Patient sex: M
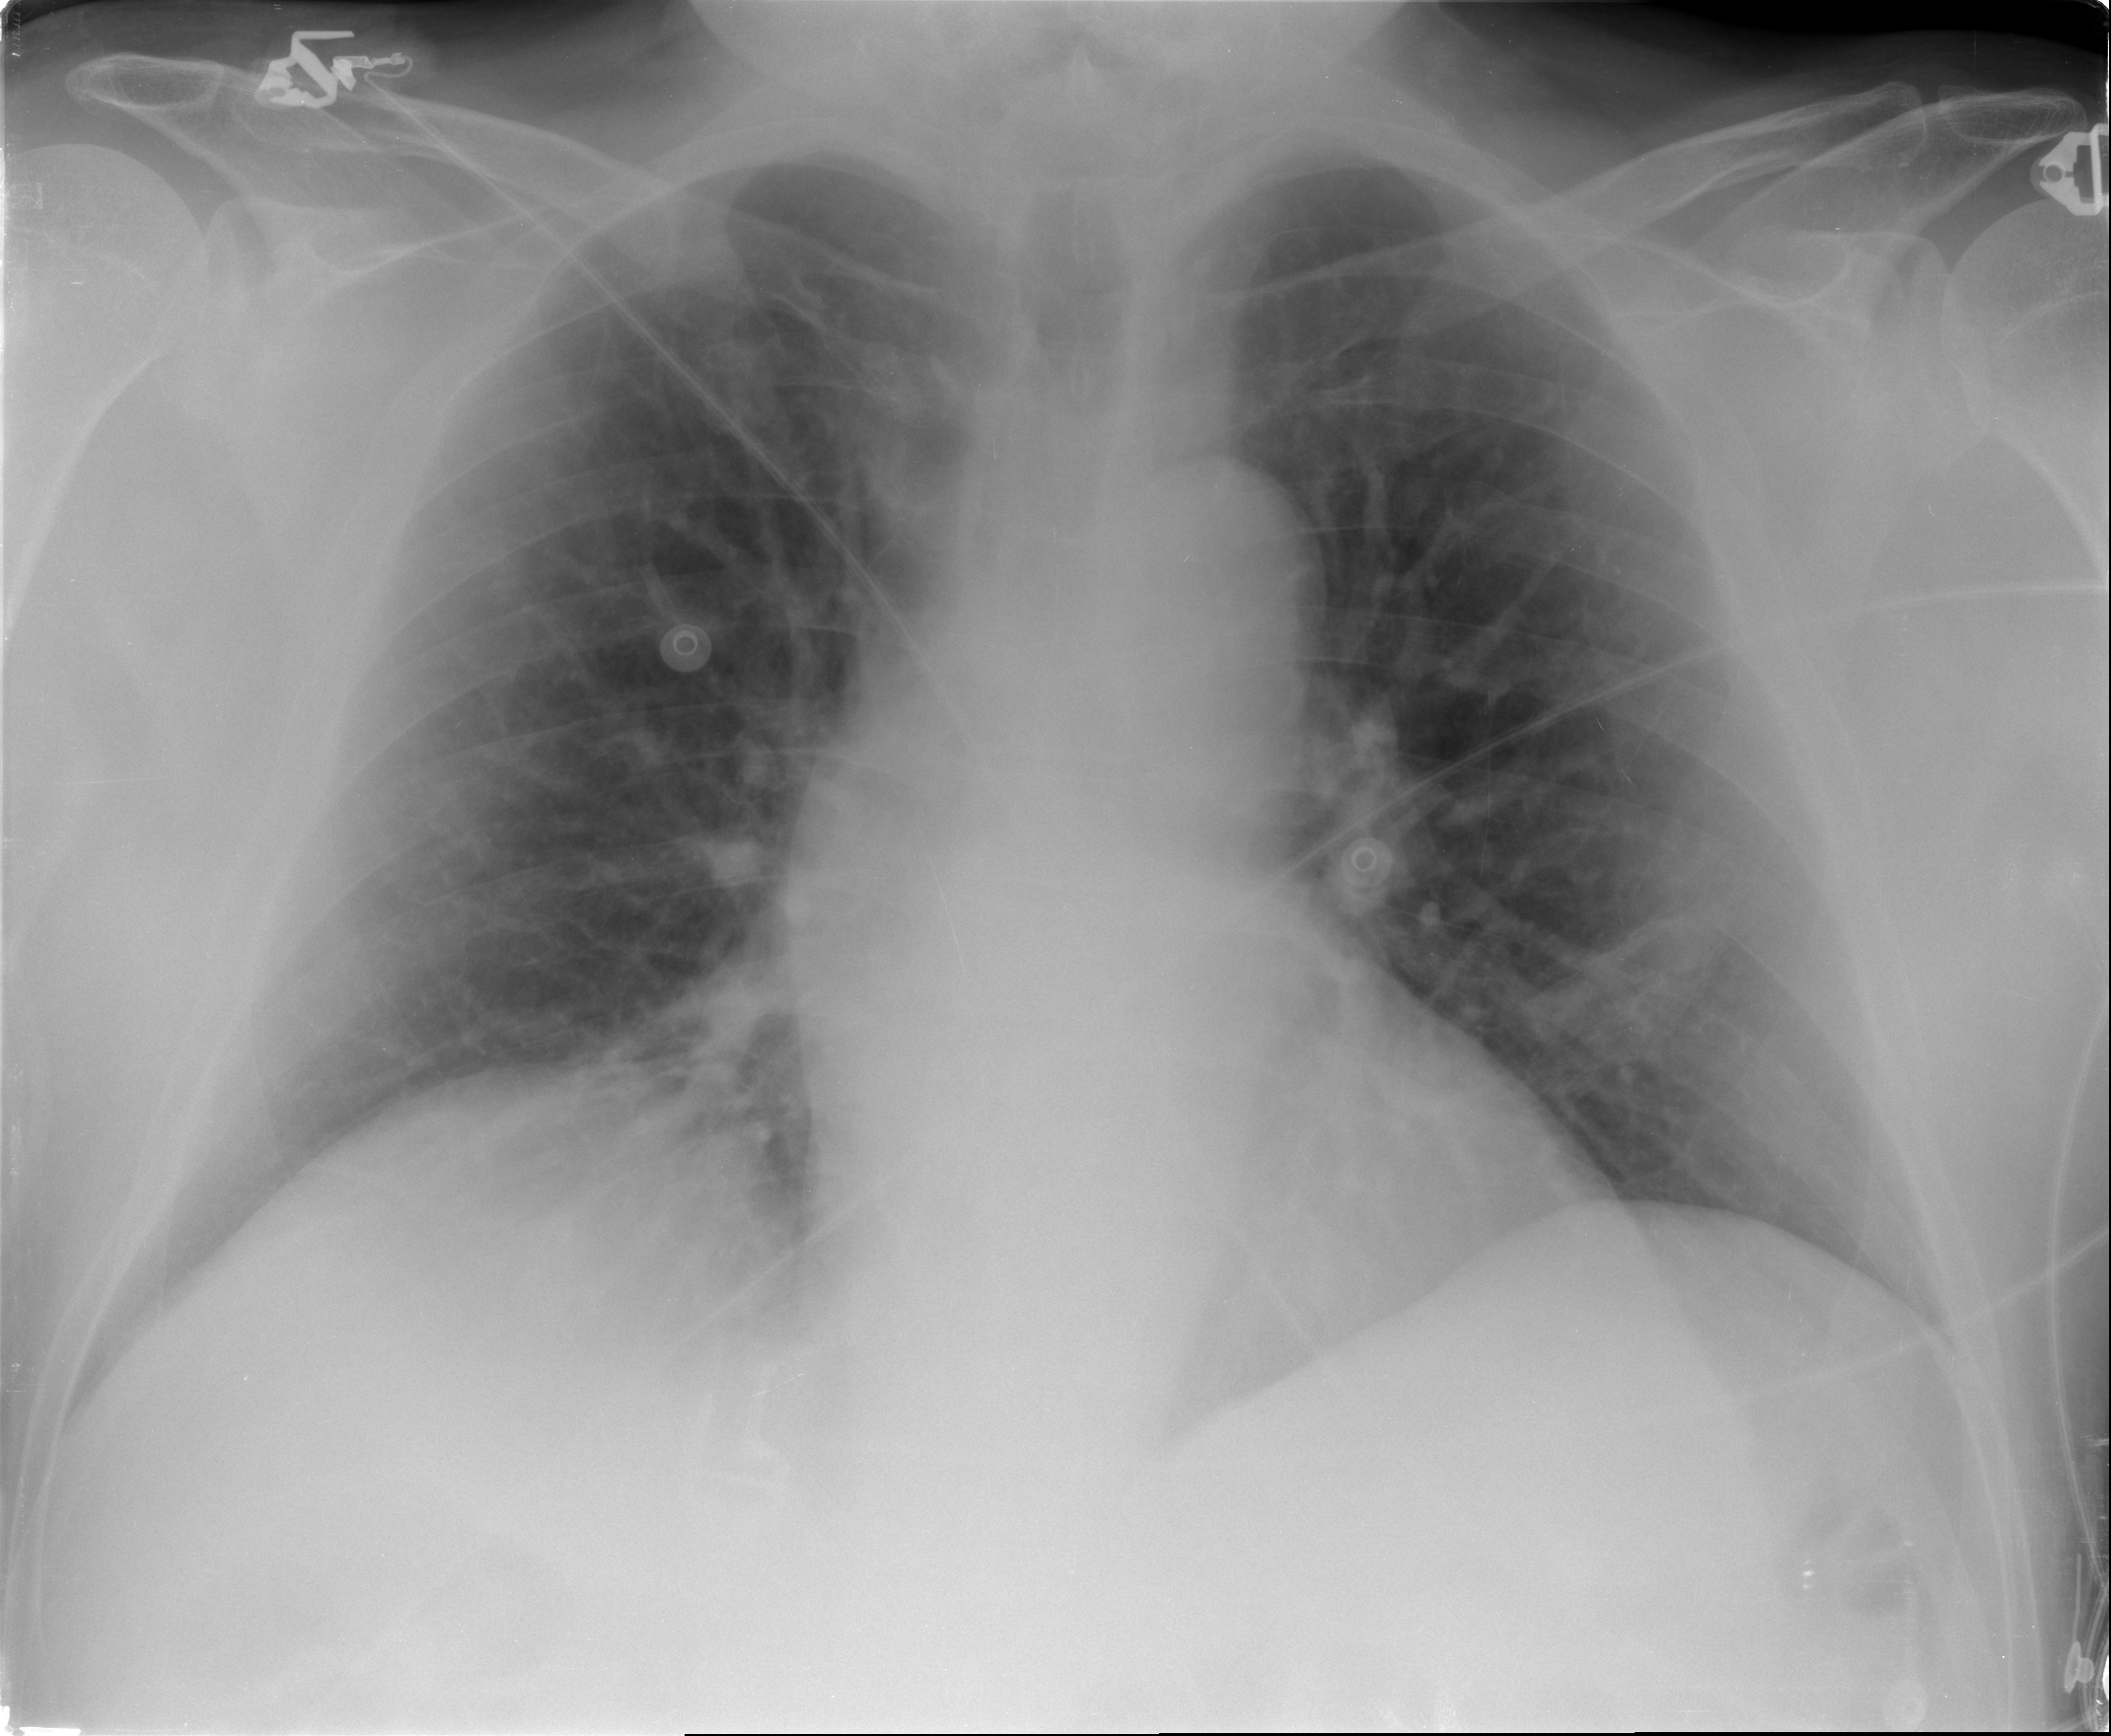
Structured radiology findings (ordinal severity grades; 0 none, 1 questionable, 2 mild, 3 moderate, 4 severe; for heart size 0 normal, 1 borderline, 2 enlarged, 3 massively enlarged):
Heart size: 1
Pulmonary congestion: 2
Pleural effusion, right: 0
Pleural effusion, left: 0
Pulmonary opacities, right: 2
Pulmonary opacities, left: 1
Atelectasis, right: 2
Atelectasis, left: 2